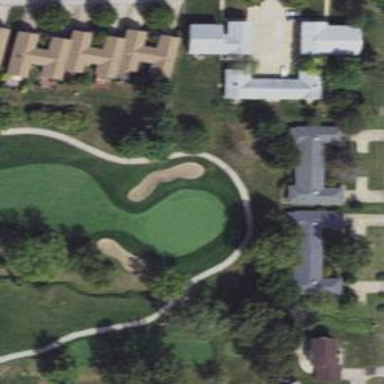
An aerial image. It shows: Footway that serves as golf path.